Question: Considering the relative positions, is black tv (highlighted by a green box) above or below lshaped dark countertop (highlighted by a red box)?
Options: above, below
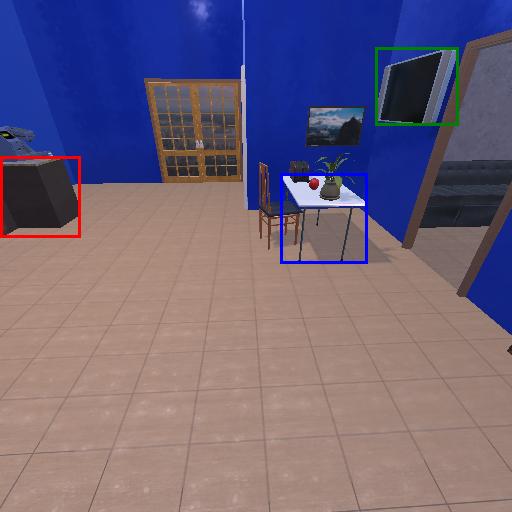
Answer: above